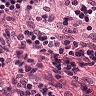
Metastatic tissue present: no